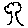
Label: tree